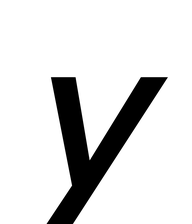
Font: InstrumentSans-Italic_Medium_Italic